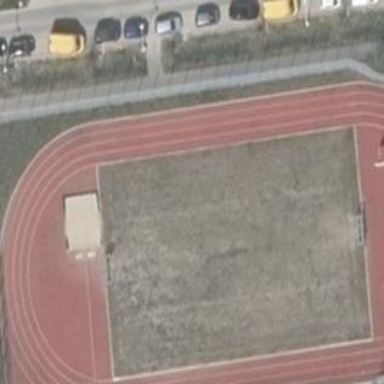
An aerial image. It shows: Grassy pitch for various sports activities.